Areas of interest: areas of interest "Qing Xin Yuan"
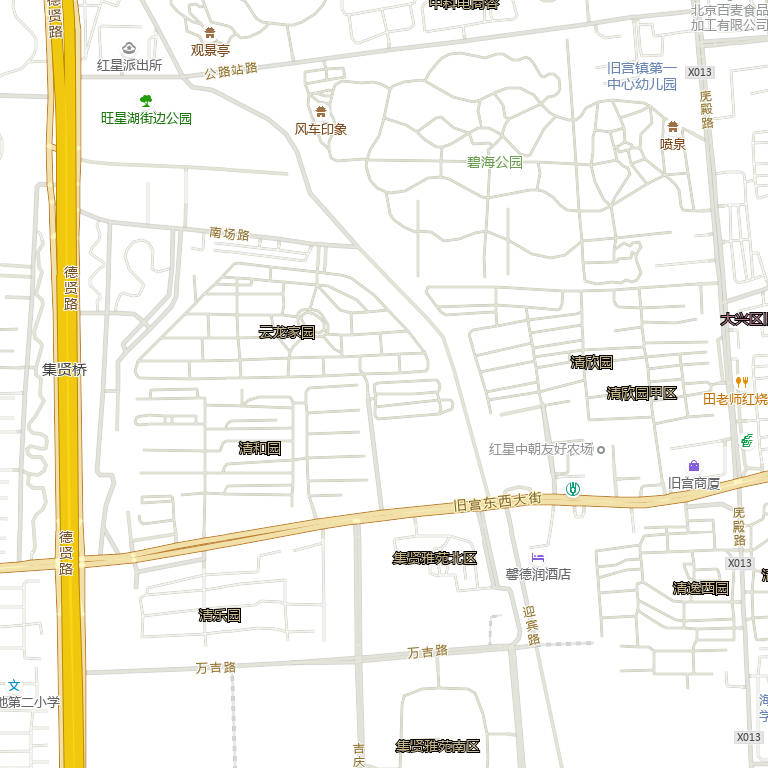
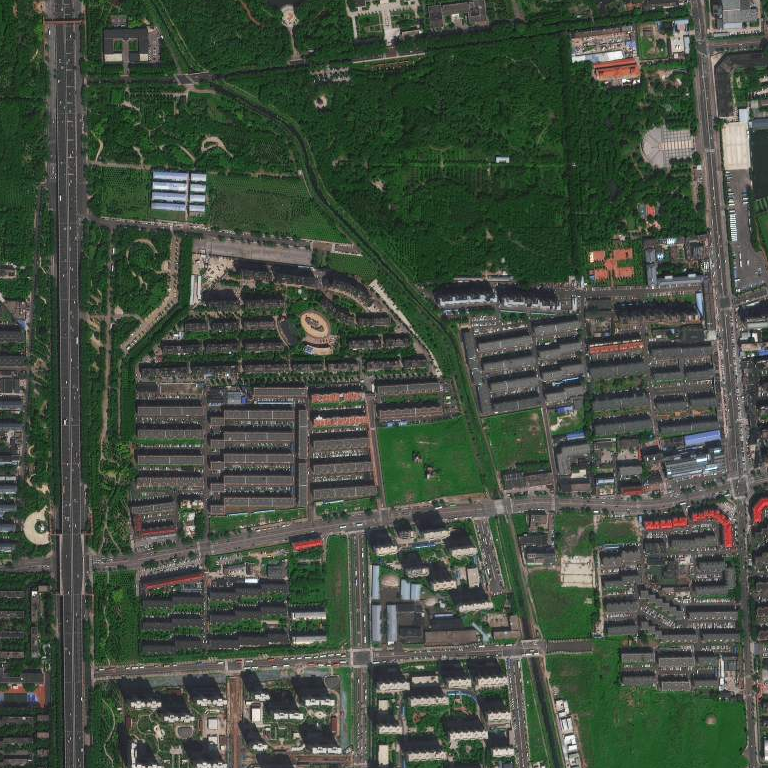